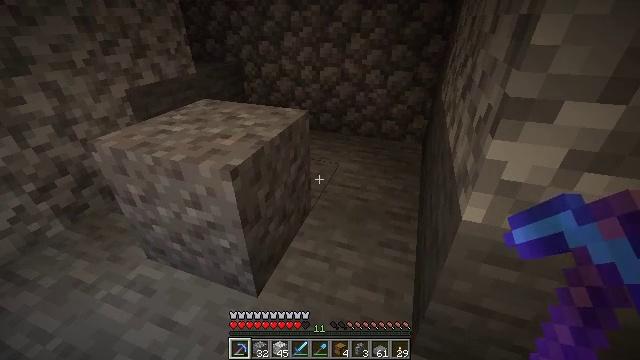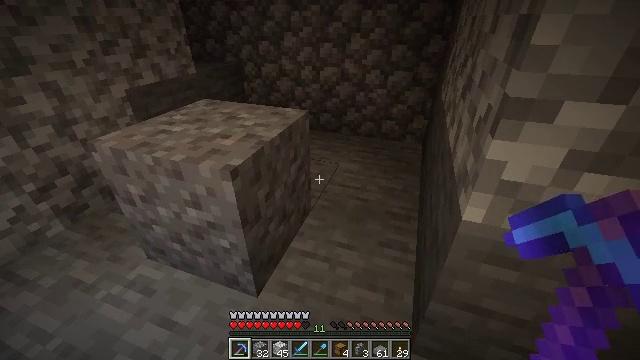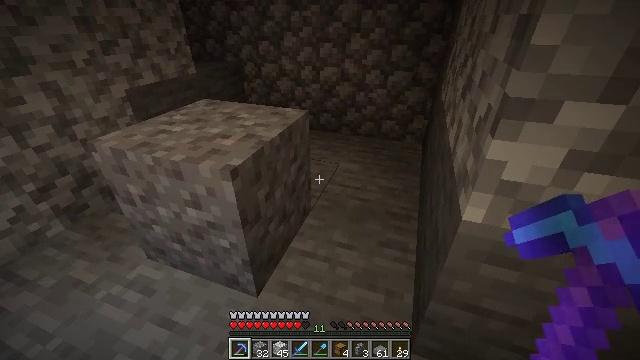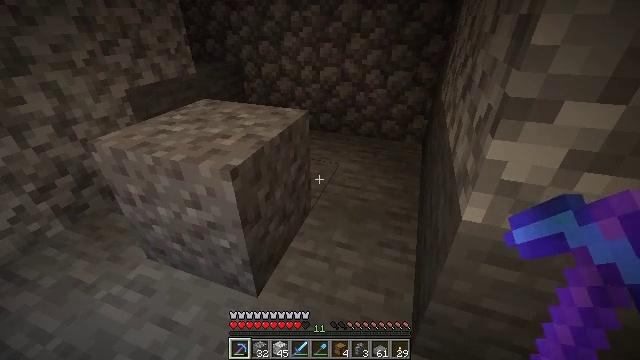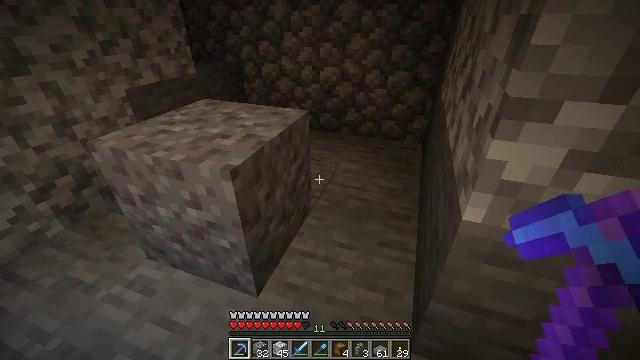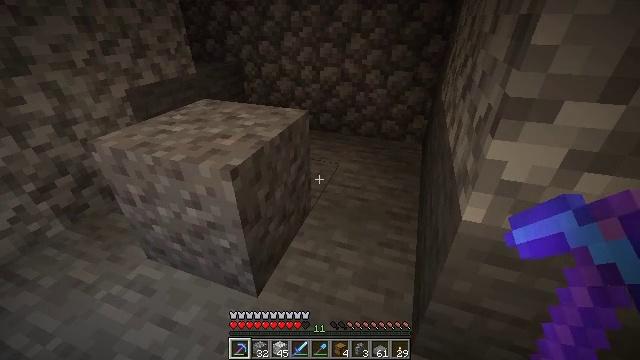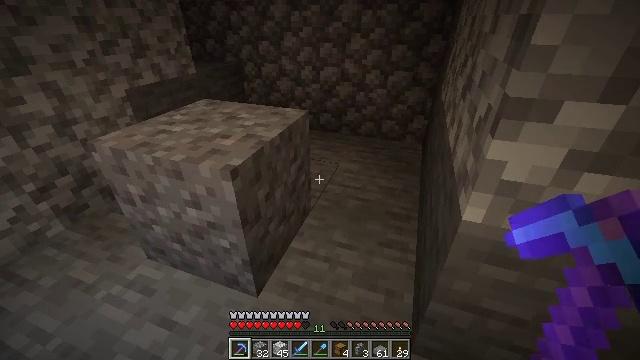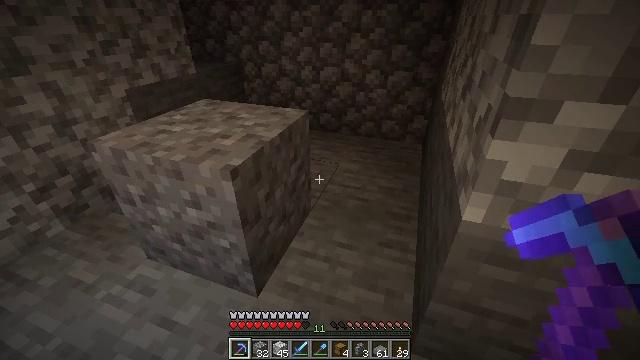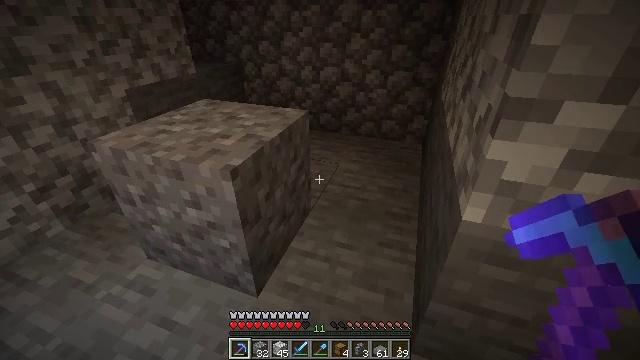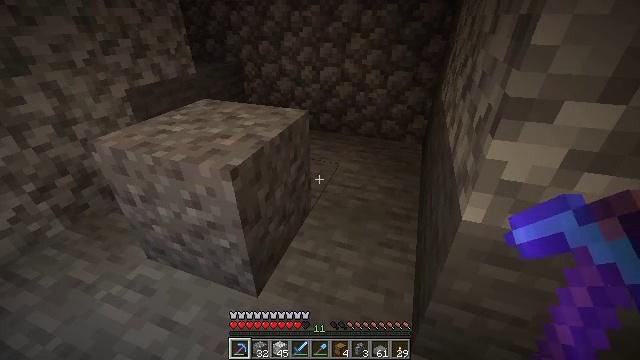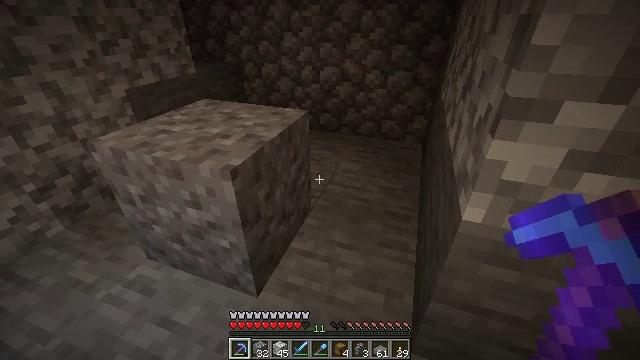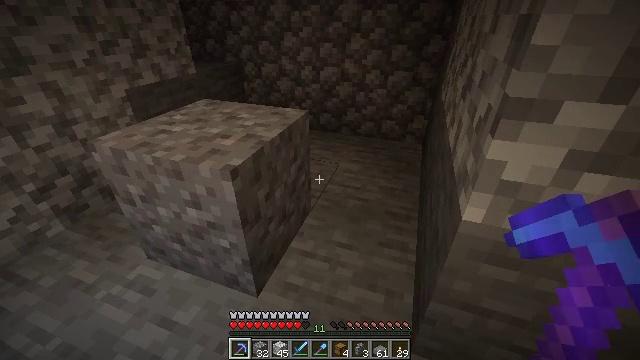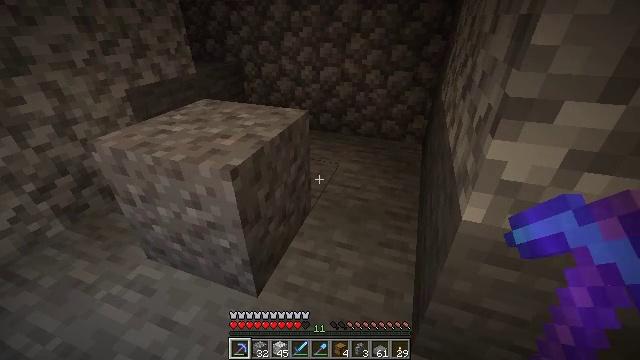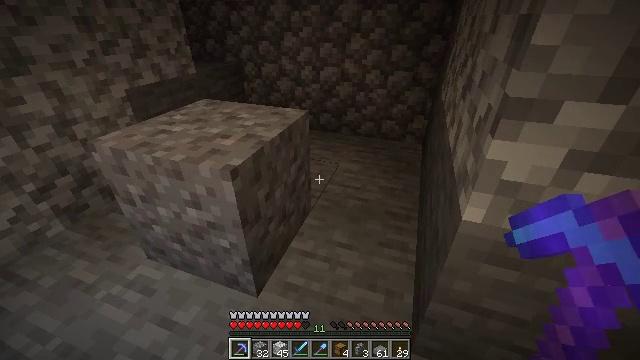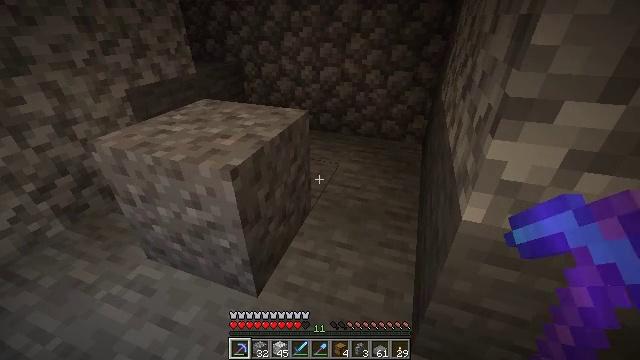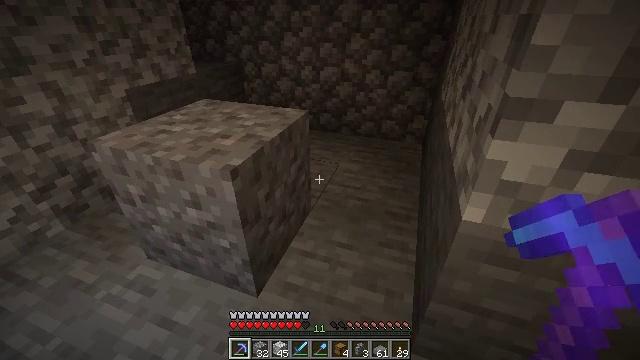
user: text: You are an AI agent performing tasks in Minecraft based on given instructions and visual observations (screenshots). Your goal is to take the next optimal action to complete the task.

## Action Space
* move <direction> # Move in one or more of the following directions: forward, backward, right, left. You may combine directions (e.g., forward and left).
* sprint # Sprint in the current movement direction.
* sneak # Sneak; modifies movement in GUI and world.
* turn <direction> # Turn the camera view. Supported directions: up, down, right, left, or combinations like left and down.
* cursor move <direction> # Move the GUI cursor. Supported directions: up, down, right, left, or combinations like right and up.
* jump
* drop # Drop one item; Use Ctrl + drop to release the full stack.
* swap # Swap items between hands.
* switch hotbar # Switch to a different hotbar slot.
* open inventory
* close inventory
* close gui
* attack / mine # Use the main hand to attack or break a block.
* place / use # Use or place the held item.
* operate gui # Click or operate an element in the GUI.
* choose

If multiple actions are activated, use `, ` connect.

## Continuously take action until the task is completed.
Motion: motion action
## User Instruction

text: Collect gravel for your inventory.
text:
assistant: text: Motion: no_op
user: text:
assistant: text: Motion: no_op
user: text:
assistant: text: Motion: no_op
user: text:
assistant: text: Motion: no_op
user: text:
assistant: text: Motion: no_op
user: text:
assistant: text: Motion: no_op
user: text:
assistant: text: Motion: no_op
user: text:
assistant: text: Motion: no_op
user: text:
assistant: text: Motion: no_op
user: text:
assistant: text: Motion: no_op
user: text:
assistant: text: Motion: no_op
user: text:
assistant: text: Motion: no_op
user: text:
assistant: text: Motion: no_op
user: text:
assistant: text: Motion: no_op
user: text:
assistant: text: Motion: no_op
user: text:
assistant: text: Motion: no_op
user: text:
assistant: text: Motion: no_op
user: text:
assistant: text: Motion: no_op
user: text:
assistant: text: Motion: no_op
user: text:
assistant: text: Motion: no_op
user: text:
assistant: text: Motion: no_op
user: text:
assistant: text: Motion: no_op
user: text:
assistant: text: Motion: no_op
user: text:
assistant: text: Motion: no_op
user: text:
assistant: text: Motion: no_op
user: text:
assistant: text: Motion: no_op
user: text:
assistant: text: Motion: no_op
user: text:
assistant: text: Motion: no_op
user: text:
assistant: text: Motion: no_op
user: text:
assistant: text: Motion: no_op